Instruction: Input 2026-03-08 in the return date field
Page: home
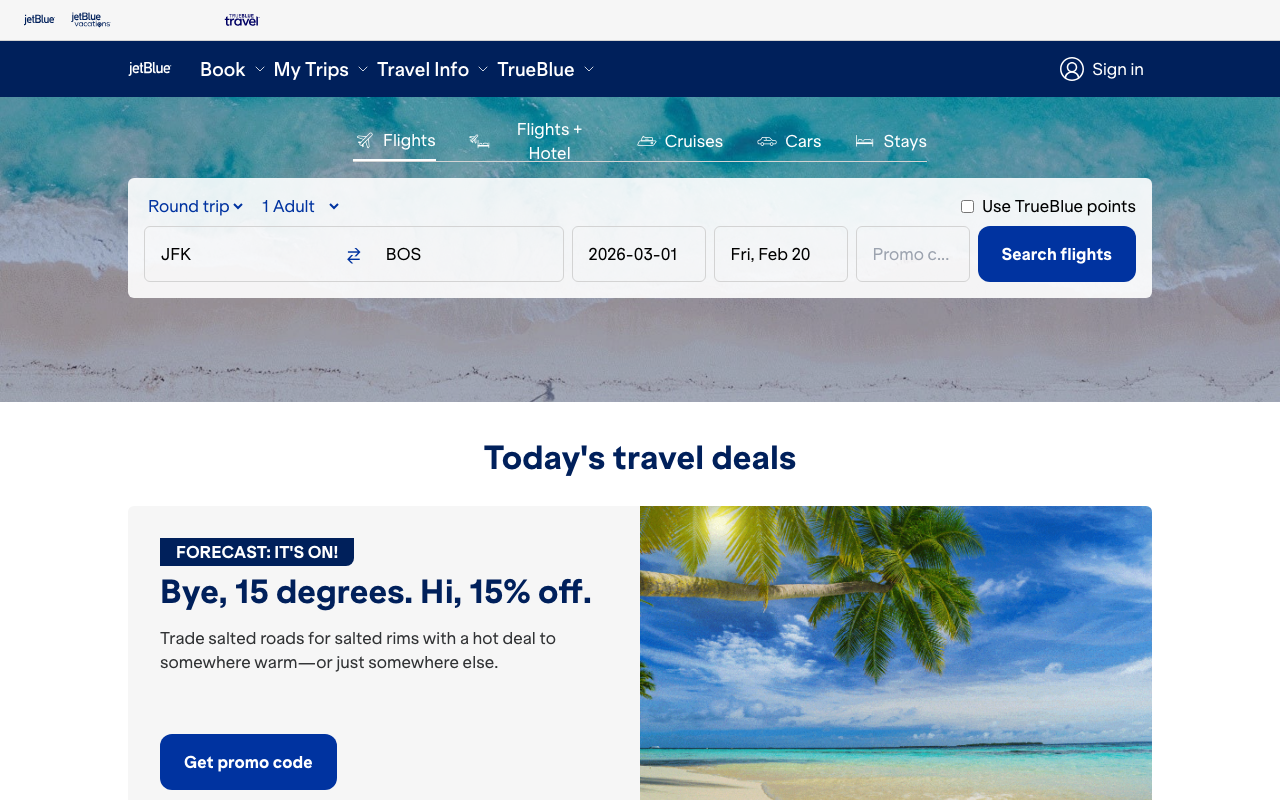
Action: type